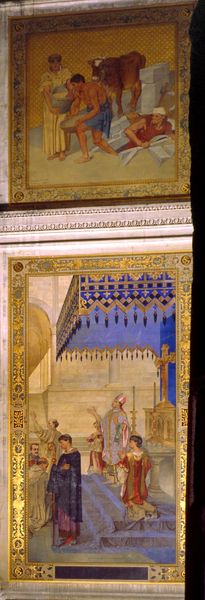
Titel: Die Heilung der Blatterrosenepedemie durch die Reliquien der heiligen Genovefa 1130
Künstler: Théodore Maillot
Standort: Paris
Institution: Panthéon
Schlagwörter: blau, himmel, mann, weiß, gelb, grün, menschen, ausschnitt, frau, männer, rot, muster, wand, architektur, bibel, rahmen, stein, gewand, gold, kinder, schalen, rahmung, italien, zwei, ernte, kuh, rind, hof, arbeiter, treppe, bischof, kaiser, thron, jugendstil, gobelin, detail, ornamente, wandmalerei, streifen, kerzen, stuck, stufe, stufen, kreuz, palast, festung, umrahmung, tron, mosaik, beten, altar, kerzenhalter, mittelalter, priester, kapelle, graben, baldachin, heiliger, fresko, wandbild, stier, miniatur, szenen, arabien, reliquie, fresco, goldgrund, zweiteilig, josef, joseph, verziehrung, waschung, zeremoniell, zonen, italienisch, frsko, bischofsstab, buchmalerei, minne, islamisch, byzanz, giotto, zweigeteilt, byzantinisch, zweiteilung, baldchin, trecento, zu klein